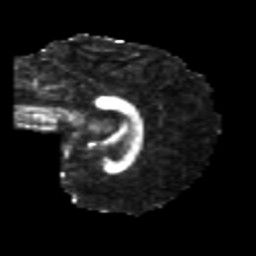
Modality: FA
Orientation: sagittal
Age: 22
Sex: female
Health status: healthy
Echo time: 0.074 s